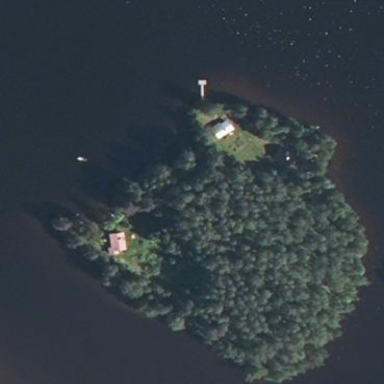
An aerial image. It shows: Islet covered with woodland.